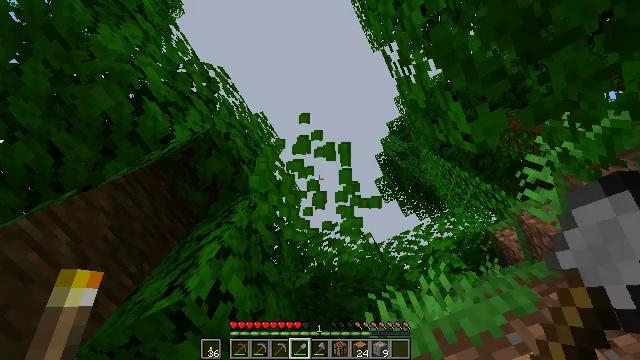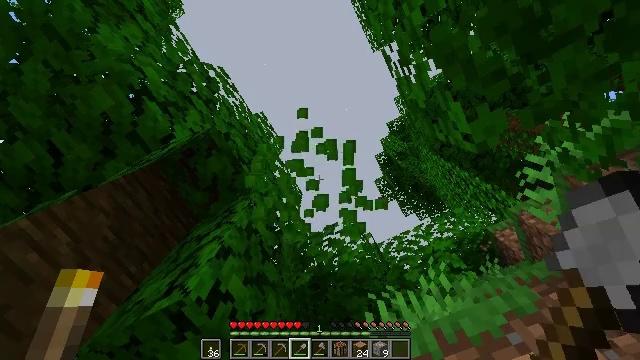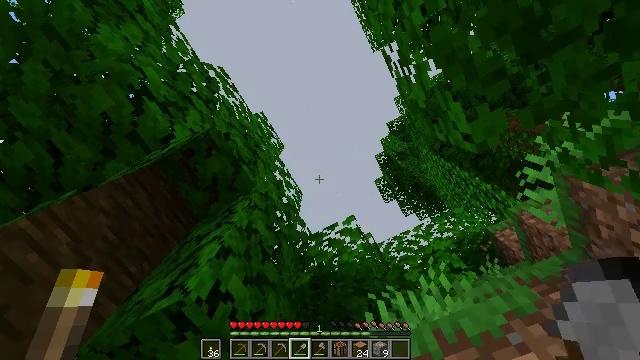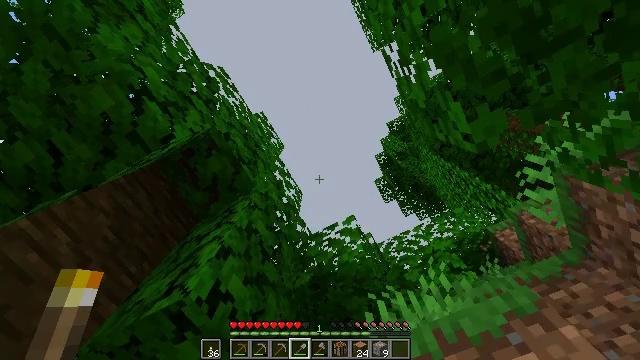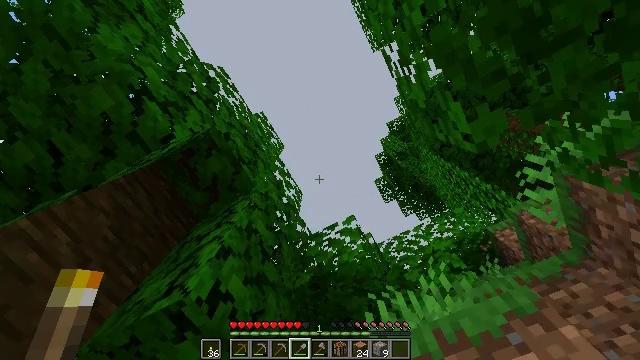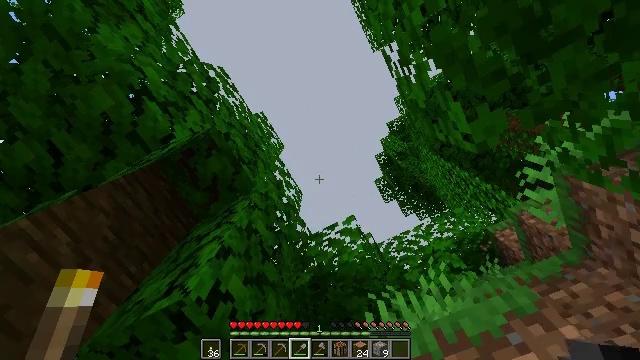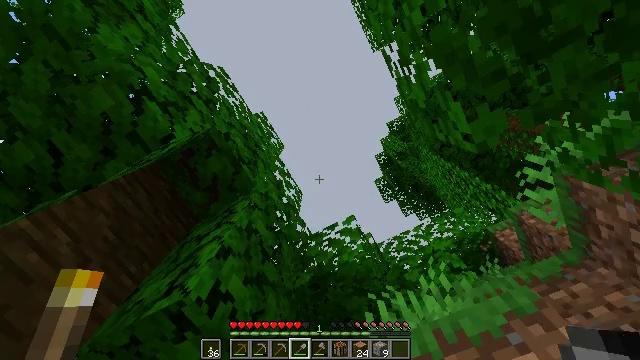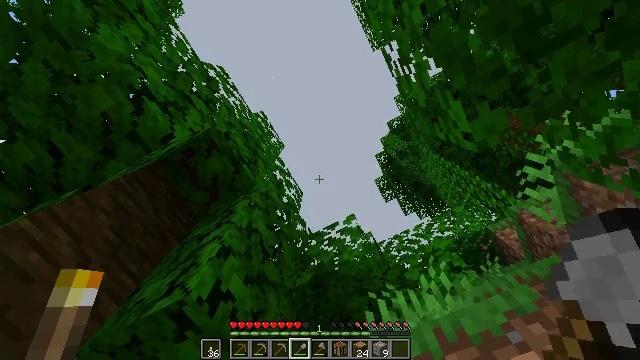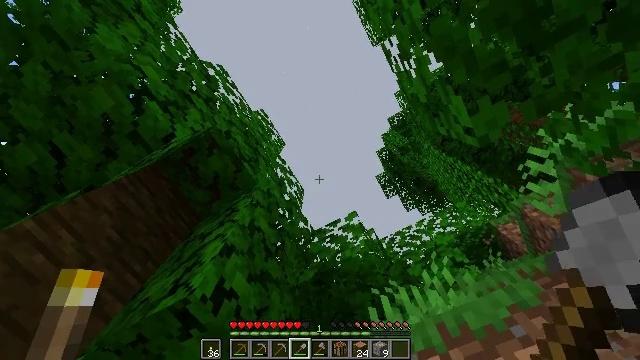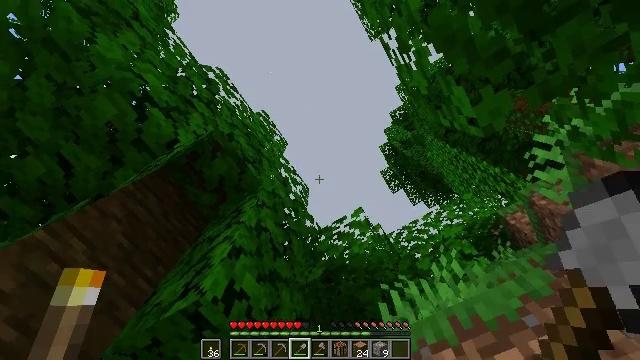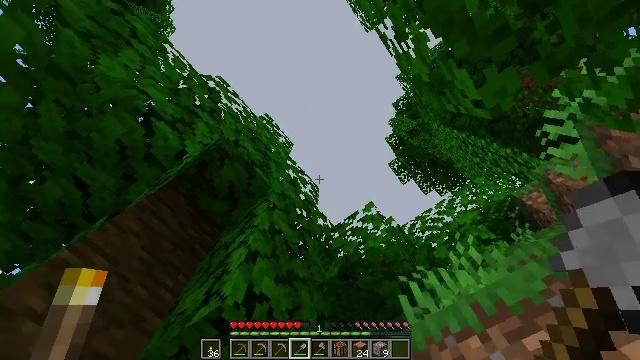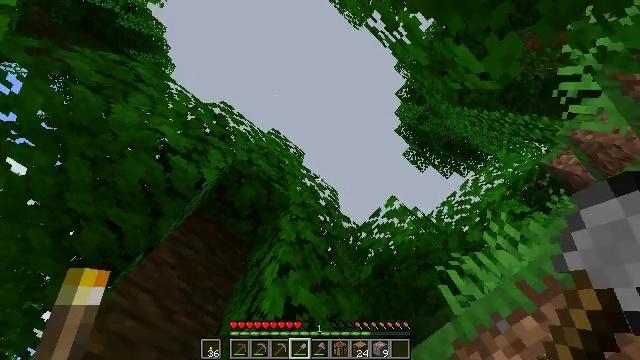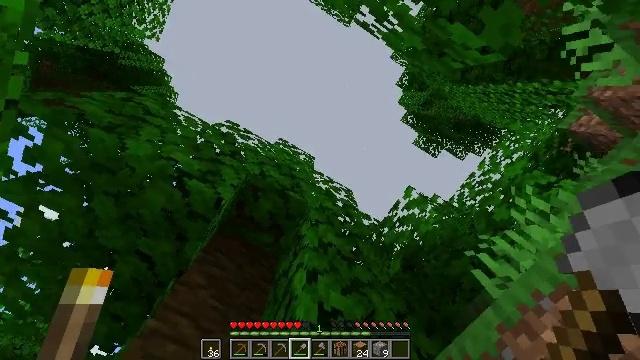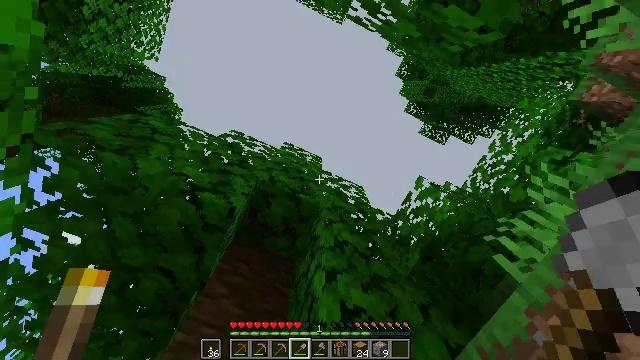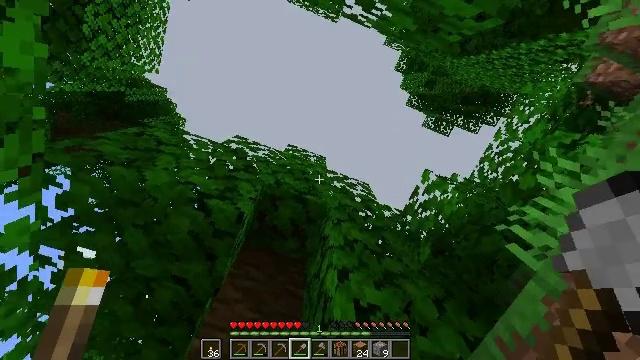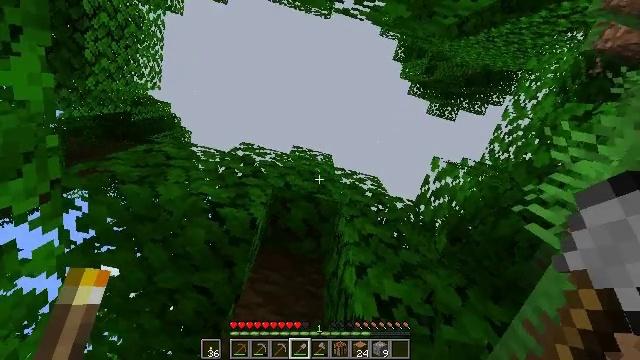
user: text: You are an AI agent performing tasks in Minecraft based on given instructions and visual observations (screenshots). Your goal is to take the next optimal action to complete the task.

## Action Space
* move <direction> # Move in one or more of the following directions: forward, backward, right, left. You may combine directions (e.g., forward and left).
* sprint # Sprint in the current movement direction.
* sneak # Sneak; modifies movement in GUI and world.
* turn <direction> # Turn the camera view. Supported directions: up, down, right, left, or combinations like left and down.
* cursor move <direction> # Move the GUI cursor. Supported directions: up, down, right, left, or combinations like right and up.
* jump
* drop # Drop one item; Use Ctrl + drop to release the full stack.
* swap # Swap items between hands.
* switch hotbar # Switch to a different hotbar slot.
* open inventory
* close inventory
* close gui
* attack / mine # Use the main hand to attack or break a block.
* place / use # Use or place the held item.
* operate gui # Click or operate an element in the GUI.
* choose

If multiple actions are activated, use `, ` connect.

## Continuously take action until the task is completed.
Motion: motion action
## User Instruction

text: Break oak leaves from the trees.
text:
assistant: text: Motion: attack / mine
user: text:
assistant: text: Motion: attack / mine
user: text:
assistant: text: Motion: attack / mine
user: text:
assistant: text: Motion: attack / mine
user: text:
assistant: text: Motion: attack / mine
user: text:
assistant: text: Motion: attack / mine
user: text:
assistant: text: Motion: attack / mine
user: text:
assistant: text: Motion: attack / mine
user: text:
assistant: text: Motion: turn left, attack / mine
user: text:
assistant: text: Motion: turn left, attack / mine
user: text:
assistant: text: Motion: turn left and up, attack / mine
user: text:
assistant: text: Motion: turn left, attack / mine
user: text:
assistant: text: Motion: turn left, attack / mine
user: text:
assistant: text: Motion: turn left, attack / mine
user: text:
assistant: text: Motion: turn left, attack / mine
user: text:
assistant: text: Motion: turn left, attack / mine
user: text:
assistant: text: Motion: turn left and up, attack / mine
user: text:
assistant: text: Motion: turn left and up, attack / mine
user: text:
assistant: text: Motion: turn left and up, attack / mine
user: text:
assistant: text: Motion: turn left and up, attack / mine
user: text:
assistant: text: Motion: turn left and up, attack / mine
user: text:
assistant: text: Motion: turn left and up, attack / mine
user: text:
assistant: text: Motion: turn left and up, attack / mine
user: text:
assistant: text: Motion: turn left and down, attack / mine
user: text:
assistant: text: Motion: turn left and down, attack / mine
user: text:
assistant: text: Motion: turn down, attack / mine
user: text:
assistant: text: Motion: turn left and down, attack / mine
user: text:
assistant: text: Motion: turn left and down, attack / mine
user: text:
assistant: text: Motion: turn left and down, attack / mine
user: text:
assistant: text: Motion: turn left and down, attack / mine